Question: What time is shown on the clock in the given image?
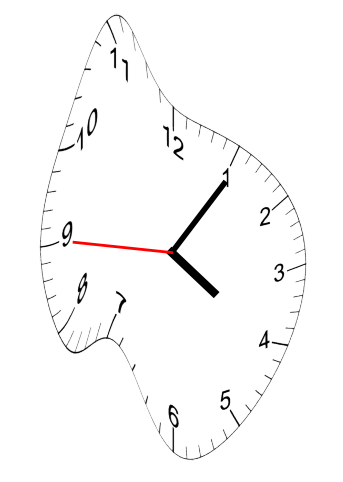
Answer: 04:05:45